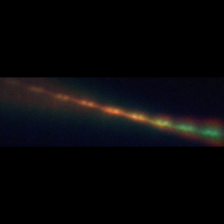
Taxon: Psuedo-nitzschia
Group: Diatoms